Field crop: maize
Growth stage: 2
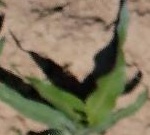
Species: maize